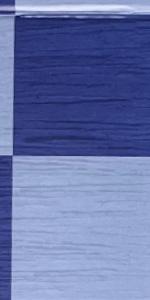
Label: Empty